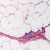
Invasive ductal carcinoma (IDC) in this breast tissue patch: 0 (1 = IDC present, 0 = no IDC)